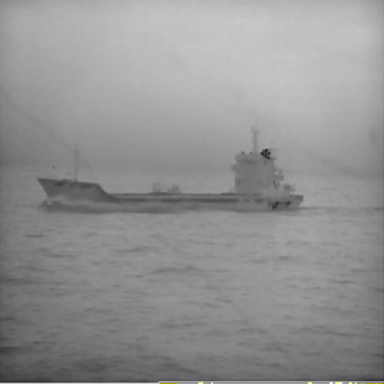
There is a liner in the infrared image.